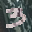
Label: 3